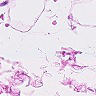
Metastatic tissue present: no